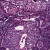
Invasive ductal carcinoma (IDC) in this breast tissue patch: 1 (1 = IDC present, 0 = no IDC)